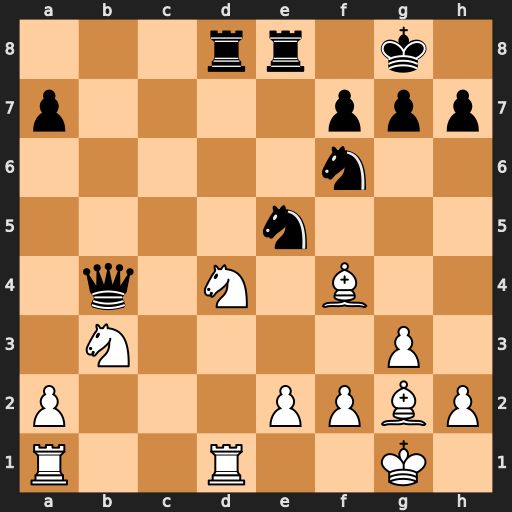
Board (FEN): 3rr1k1/p4ppp/5n2/4n3/1q1N1B2/1N4P1/P3PPBP/R2R2K1
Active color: w
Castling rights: -
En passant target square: -
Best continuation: Bxe5 Rxe5 Nc6 Rxd1+ Rxd1